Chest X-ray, AP view. Patient: 48 years old, sex F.
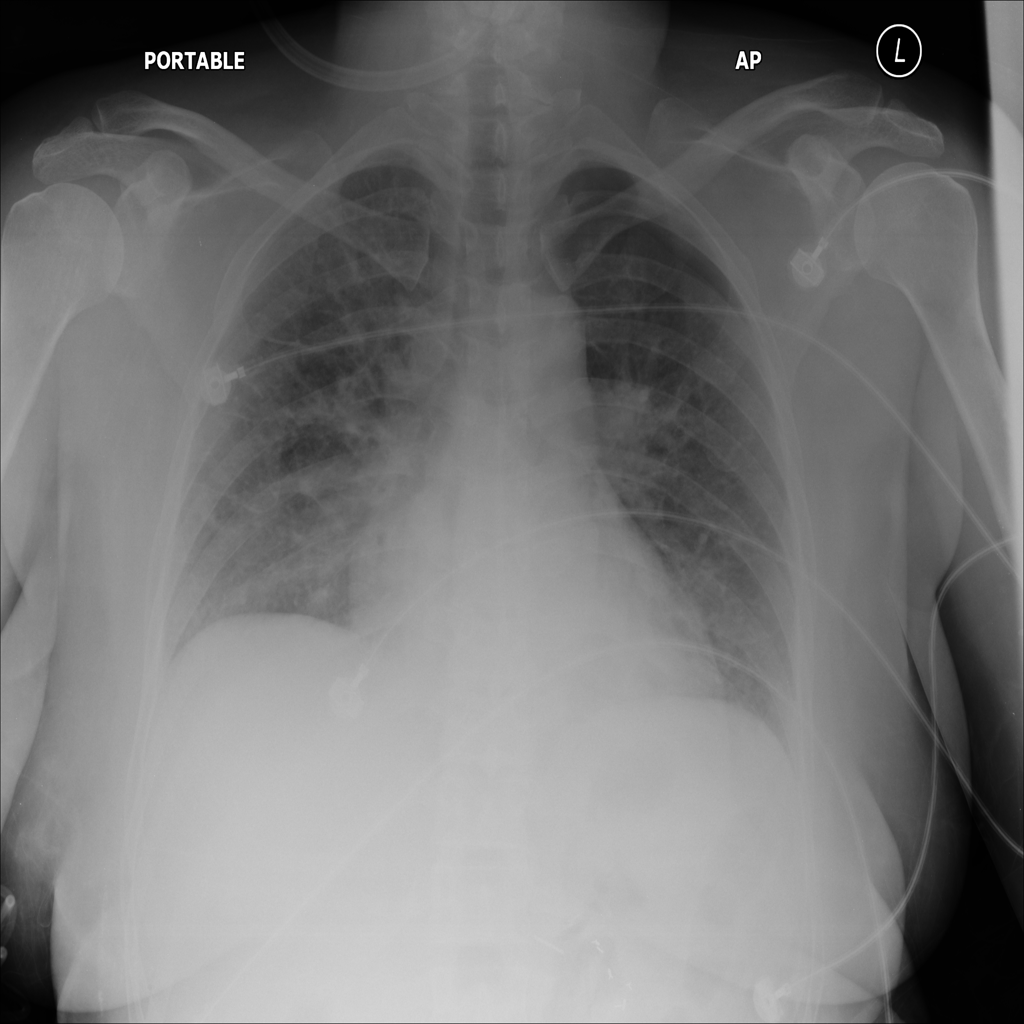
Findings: No Finding